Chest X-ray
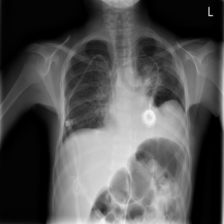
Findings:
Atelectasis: negative
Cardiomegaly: negative
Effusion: positive
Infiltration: positive
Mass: positive
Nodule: negative
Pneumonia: negative
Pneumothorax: negative
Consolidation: negative
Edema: negative
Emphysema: negative
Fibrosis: negative
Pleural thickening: negative
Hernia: negative